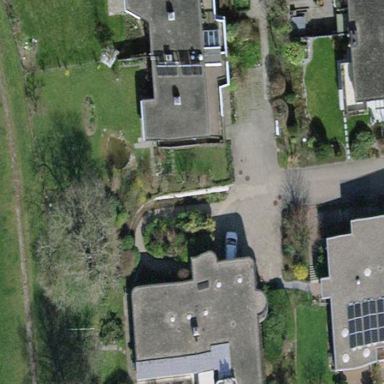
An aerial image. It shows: Semidetached house.